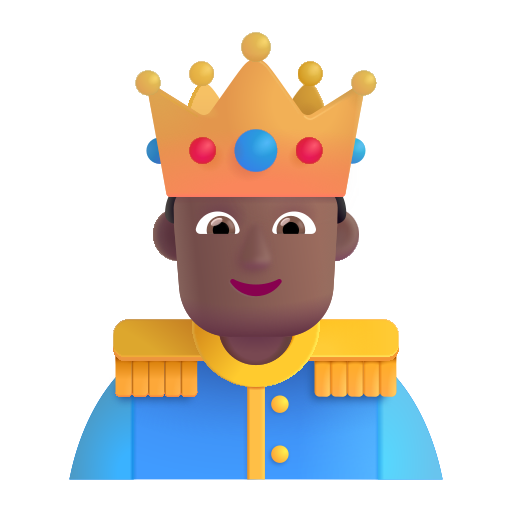
prince color  dark